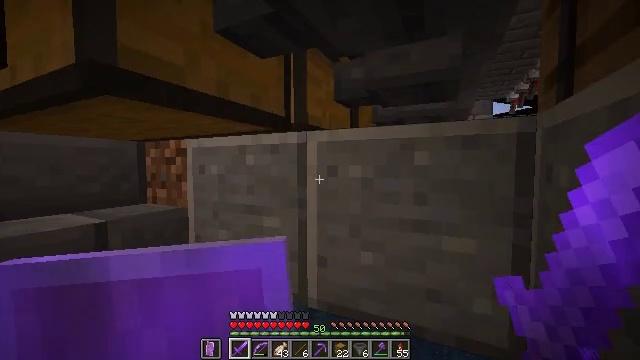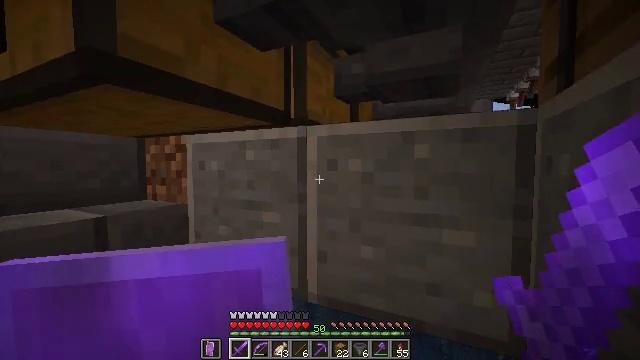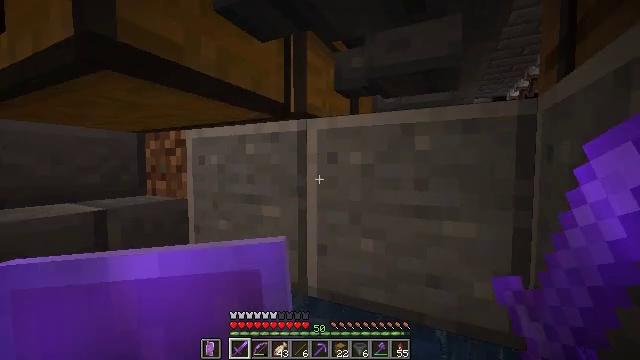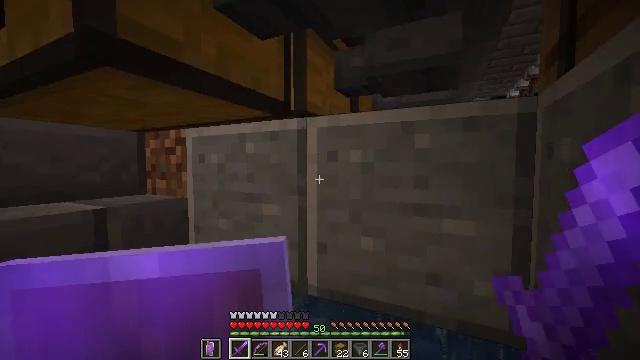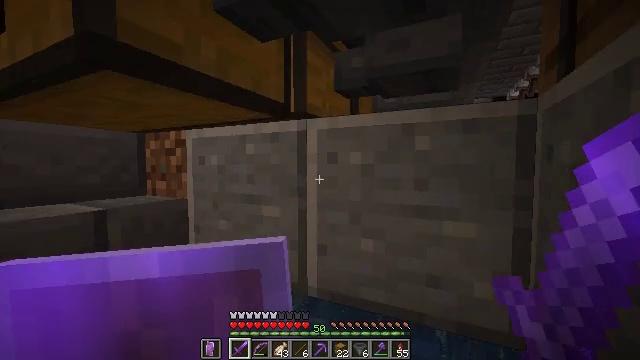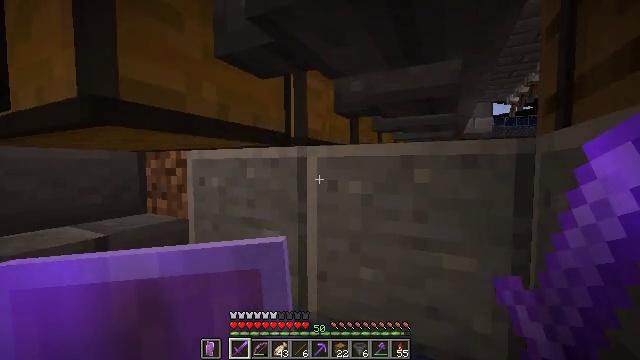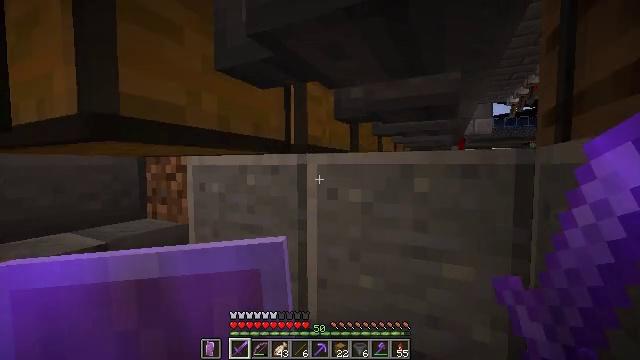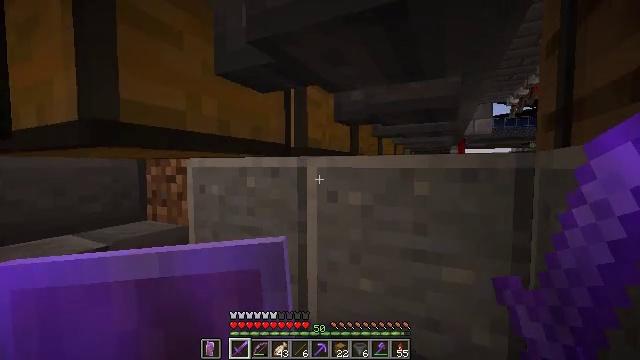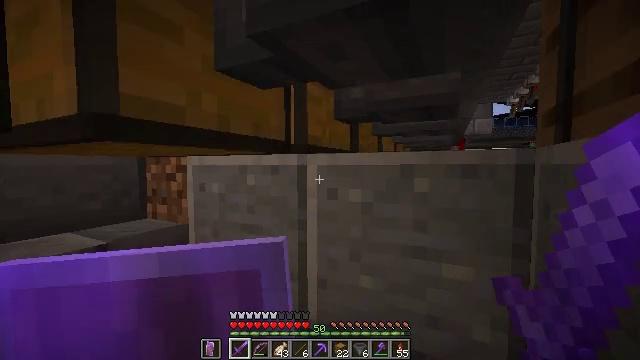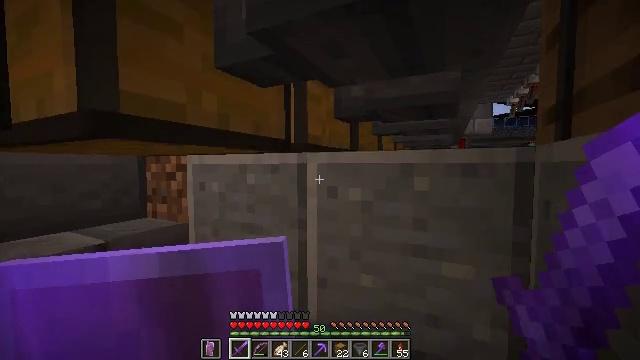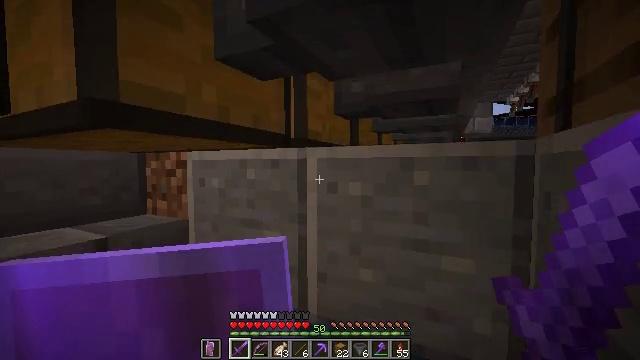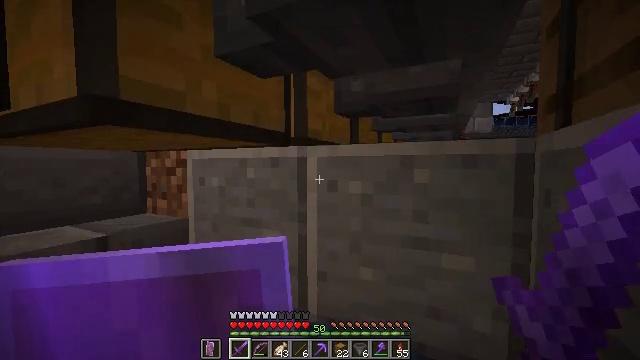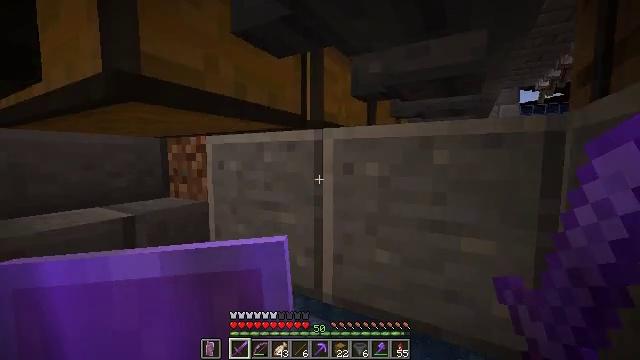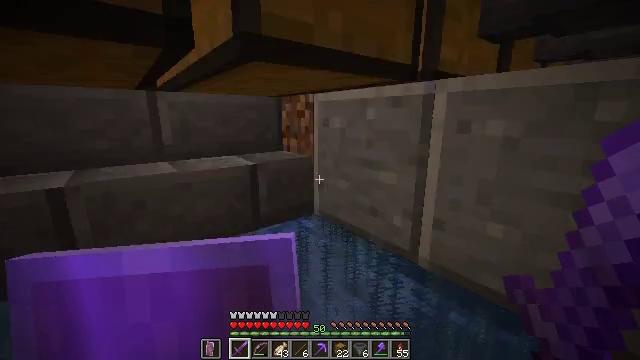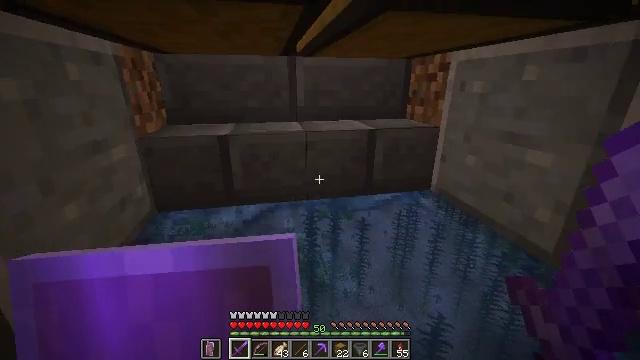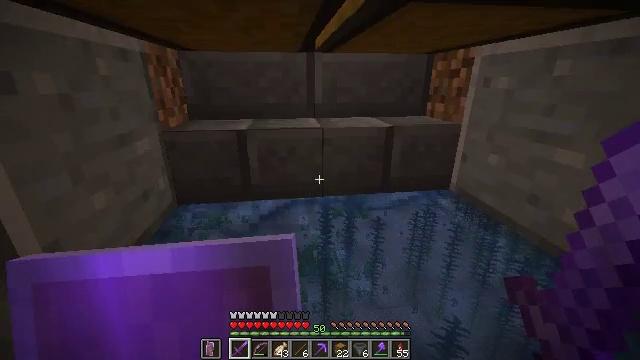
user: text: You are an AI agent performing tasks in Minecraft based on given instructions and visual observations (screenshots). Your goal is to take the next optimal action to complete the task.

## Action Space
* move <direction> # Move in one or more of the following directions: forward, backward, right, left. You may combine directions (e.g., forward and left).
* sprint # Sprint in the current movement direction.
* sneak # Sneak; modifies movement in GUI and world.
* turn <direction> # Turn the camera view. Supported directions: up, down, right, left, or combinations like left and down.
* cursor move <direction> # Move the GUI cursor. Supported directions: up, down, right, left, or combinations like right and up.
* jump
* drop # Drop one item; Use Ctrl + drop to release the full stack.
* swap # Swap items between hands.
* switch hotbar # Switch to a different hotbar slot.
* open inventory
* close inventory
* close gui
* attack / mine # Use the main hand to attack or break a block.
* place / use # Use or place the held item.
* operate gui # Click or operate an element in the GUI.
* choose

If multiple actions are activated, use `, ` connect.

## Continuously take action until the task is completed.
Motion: motion action
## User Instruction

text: Attack the stone brick stairs to gather it.
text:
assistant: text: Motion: no_op
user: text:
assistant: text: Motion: no_op
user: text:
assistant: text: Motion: no_op
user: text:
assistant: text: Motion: no_op
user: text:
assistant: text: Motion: no_op
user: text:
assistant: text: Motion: no_op
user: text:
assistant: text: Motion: no_op
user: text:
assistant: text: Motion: no_op
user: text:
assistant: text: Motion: no_op
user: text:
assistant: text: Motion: no_op
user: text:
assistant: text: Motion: no_op
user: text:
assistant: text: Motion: turn left and down
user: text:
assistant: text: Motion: turn left and down
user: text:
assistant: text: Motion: turn left and down
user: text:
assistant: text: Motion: turn left
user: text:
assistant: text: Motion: no_op
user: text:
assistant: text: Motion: no_op
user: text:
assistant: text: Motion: no_op
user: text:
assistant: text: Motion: no_op
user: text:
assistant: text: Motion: no_op
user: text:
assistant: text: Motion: no_op
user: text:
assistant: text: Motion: no_op
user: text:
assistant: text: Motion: no_op
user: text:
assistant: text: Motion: no_op
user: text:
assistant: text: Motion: no_op
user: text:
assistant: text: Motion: no_op
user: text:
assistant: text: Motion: move forward
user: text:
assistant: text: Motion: move forward
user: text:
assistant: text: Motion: move forward
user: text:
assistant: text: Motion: move forward, turn left and up